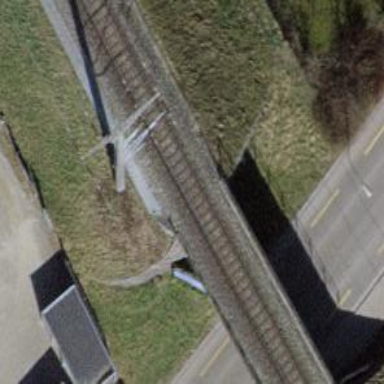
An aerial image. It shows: Bridge with electrified rail tracks and contact line.